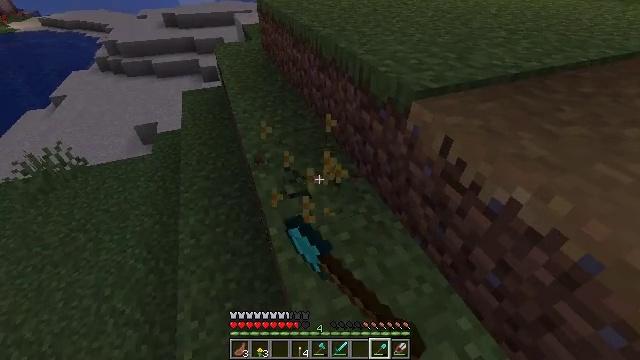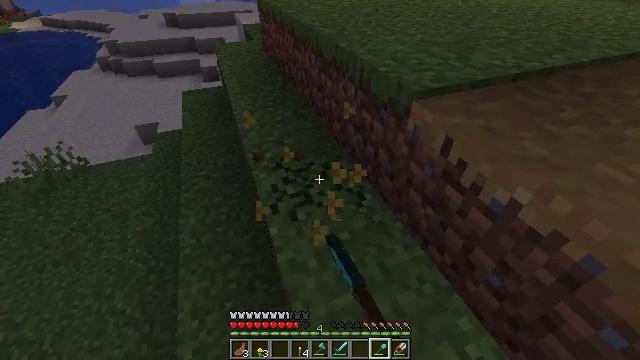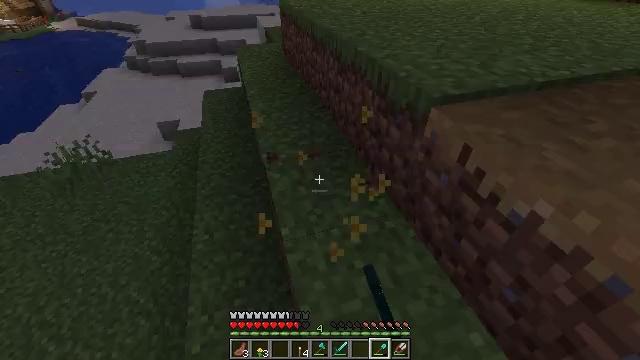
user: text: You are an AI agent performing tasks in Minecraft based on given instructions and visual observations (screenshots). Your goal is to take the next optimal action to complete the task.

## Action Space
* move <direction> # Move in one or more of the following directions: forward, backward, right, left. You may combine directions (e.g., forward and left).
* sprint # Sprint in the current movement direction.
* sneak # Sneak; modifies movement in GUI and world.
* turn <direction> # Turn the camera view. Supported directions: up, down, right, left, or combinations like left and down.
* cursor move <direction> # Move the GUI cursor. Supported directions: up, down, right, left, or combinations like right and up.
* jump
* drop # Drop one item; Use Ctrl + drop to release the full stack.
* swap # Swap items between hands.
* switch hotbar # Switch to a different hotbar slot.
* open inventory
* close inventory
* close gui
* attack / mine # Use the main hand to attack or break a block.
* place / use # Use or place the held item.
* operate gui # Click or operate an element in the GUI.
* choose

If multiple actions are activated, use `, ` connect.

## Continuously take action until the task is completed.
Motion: motion action
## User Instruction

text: Pick up the dandelion.
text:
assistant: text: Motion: attack / mine
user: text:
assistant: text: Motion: turn left
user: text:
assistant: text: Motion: no_op